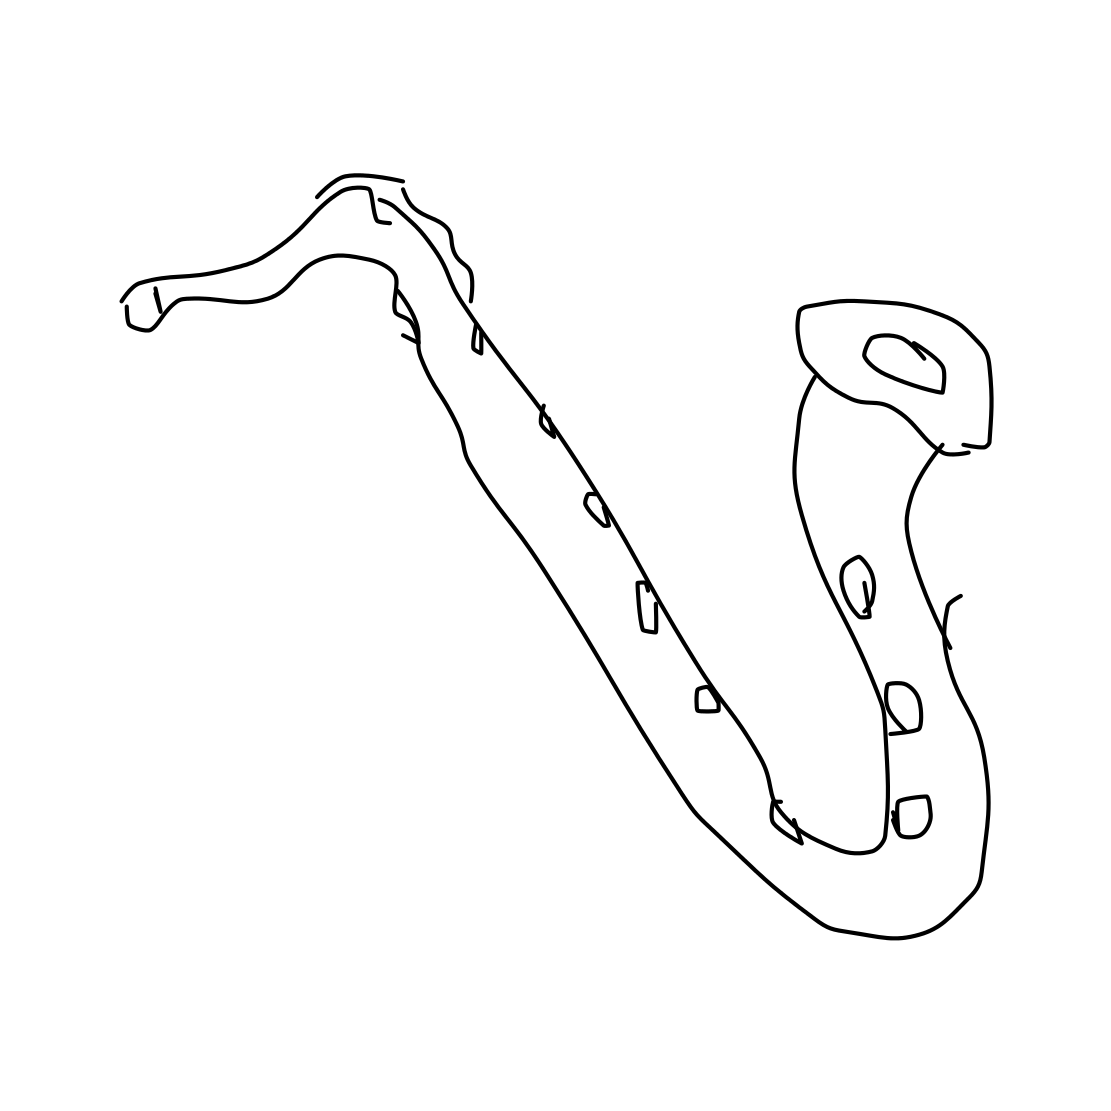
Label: saxophone